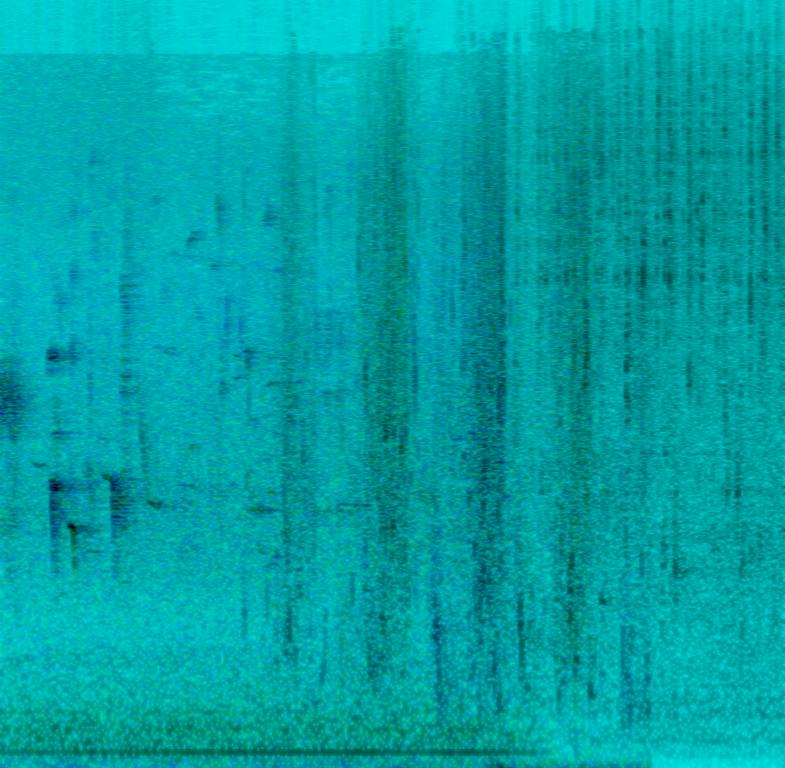
This recording is full of environmental sounds. Birds singing, wind going, someone walking through water and water-dripping sounds. At the end a strongly reverbed kalimba starts playing a melody.
The whole thing sounds relaxing and would fit good into a documentary or a meditation session guided by sounds of nature.